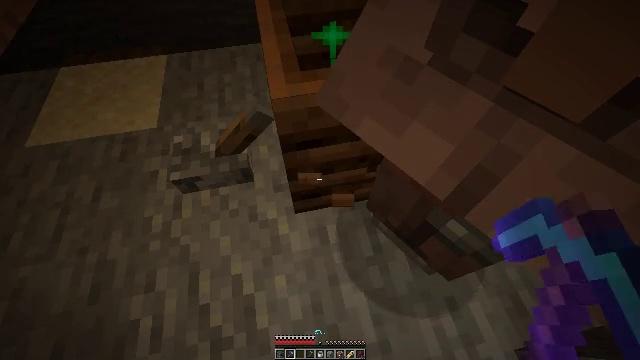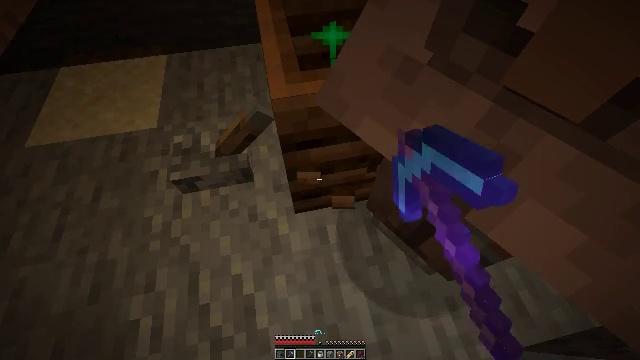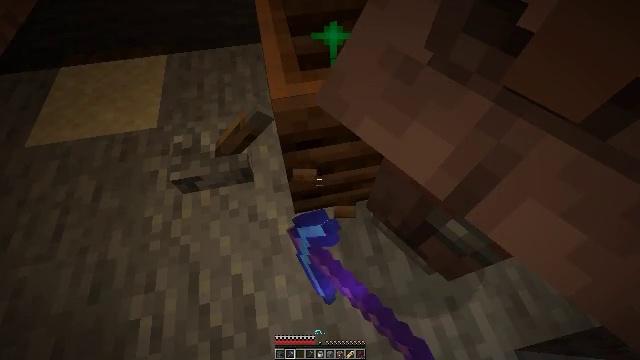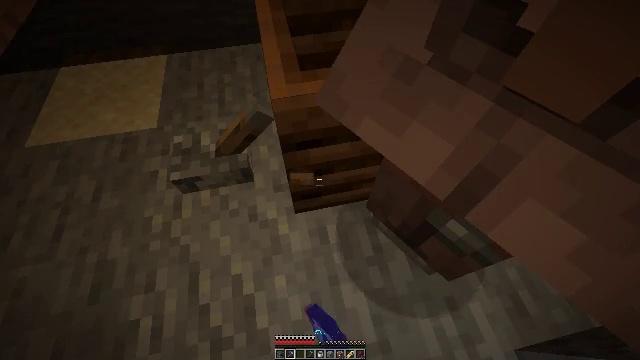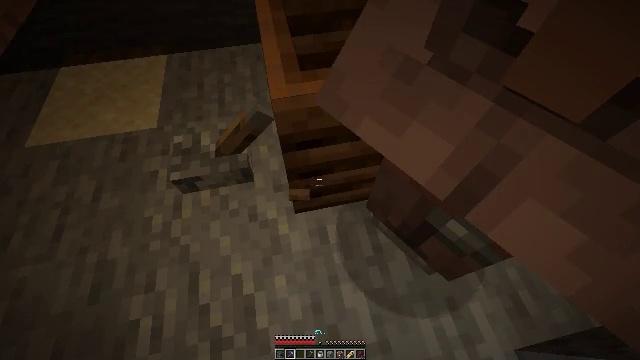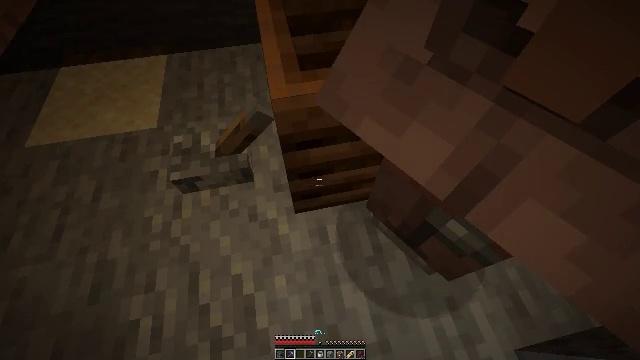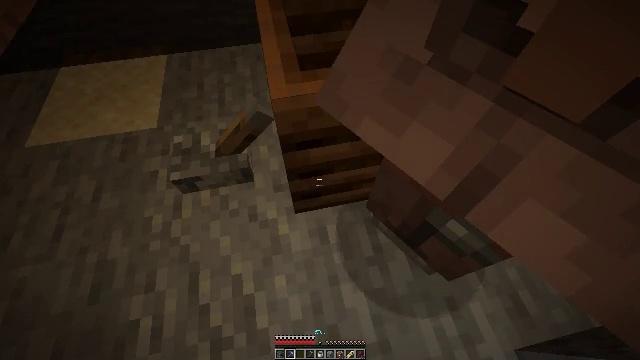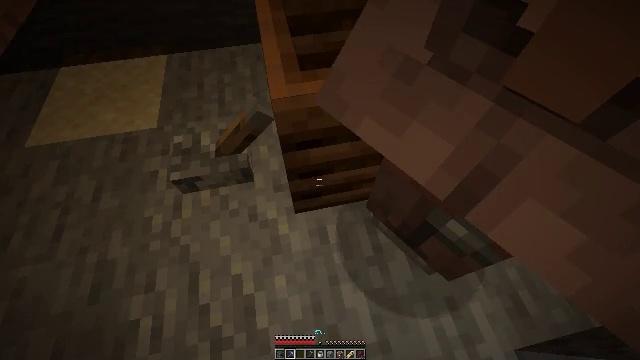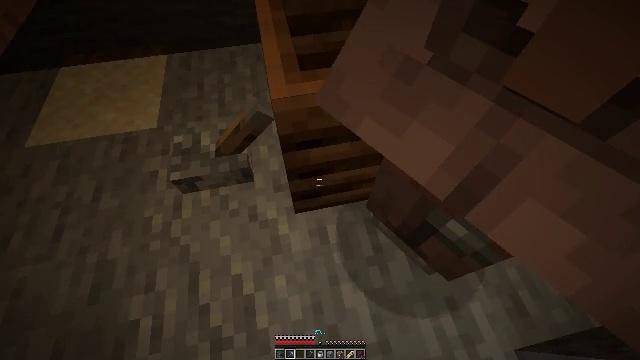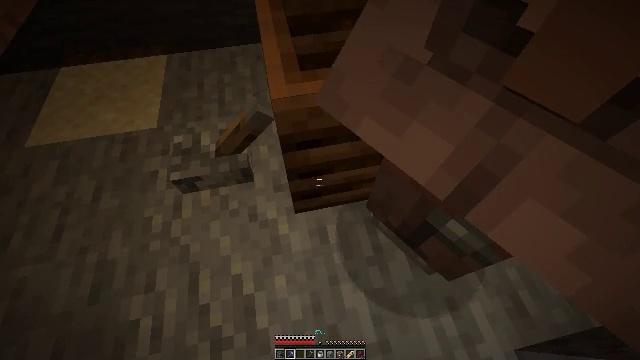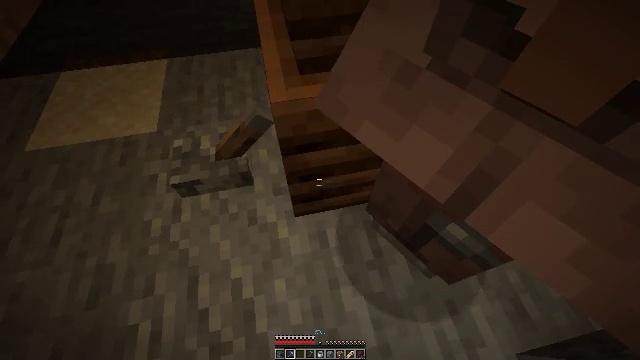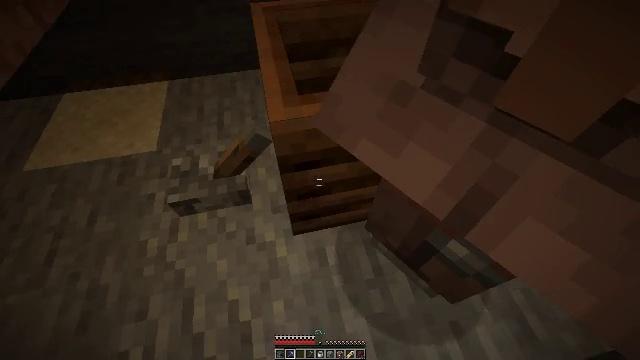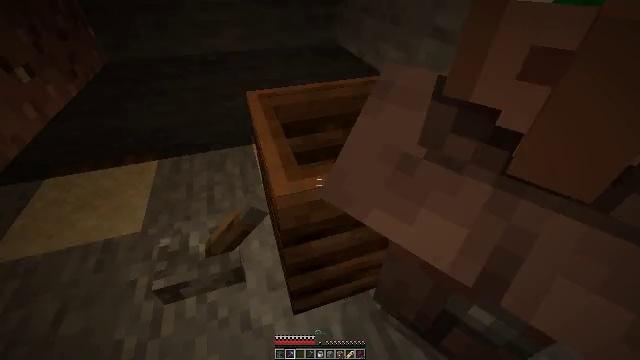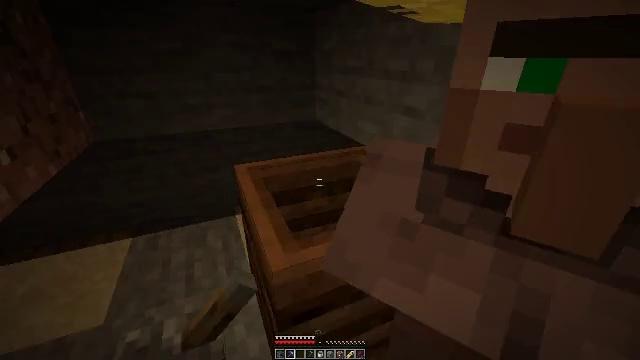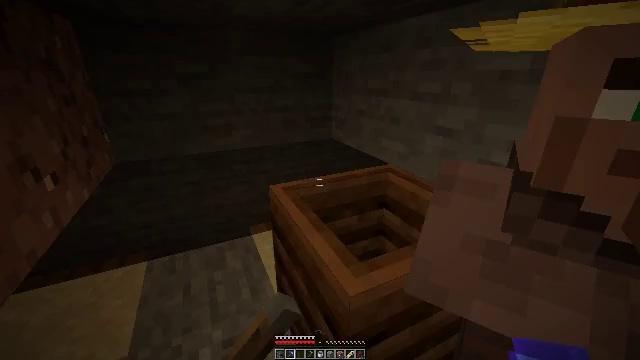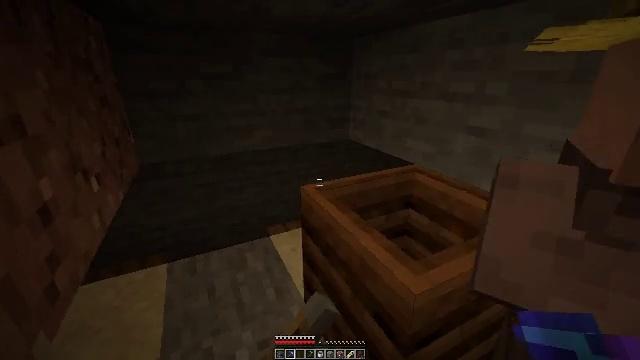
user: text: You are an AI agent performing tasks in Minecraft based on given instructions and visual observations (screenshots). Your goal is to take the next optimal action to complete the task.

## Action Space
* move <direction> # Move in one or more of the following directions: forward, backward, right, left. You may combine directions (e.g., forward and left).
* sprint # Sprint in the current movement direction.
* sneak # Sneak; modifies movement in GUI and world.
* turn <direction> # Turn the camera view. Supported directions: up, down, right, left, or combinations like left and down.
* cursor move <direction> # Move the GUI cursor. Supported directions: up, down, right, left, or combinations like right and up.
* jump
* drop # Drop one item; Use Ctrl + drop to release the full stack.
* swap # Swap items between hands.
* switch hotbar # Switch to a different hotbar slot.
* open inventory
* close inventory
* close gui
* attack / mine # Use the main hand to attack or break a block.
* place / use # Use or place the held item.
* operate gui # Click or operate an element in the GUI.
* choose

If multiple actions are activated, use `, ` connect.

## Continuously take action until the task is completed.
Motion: motion action
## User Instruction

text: Collect the composter for reuse.
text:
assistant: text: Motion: attack / mine
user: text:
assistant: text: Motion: no_op
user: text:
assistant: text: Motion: no_op
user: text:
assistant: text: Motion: no_op
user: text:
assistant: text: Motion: no_op
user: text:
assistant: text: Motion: no_op
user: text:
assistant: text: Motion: no_op
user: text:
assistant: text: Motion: no_op
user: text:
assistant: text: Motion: no_op
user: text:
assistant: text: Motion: no_op
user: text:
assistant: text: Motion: turn up
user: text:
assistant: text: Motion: move left, turn right and up
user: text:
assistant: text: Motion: move left, turn right and up
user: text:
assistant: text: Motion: move left, turn right and up
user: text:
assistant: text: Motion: move left
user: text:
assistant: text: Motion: move left, turn right
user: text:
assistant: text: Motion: move left, turn right
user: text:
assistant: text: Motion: turn right and down
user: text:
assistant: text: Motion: turn right and down
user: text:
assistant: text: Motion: turn right and down
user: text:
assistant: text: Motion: turn right and down
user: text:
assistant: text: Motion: turn right and down
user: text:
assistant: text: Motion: turn right and down
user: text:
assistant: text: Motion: turn right and down
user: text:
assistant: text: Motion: turn down
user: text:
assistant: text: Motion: no_op
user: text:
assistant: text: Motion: no_op
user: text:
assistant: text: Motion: no_op
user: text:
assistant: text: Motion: no_op
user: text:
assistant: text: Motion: open inventory